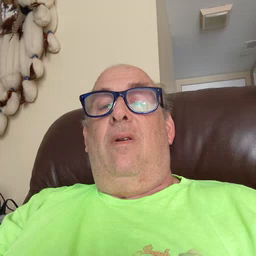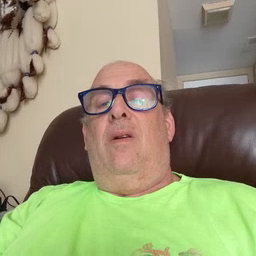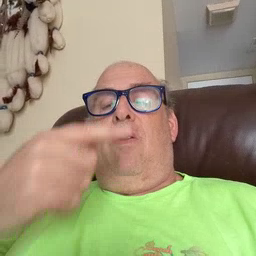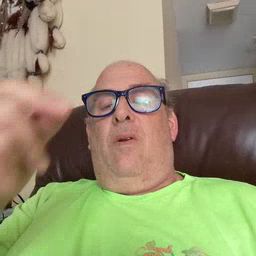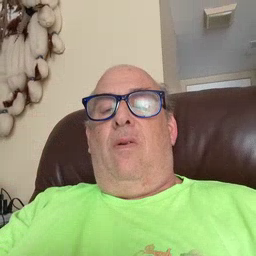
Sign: go